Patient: sex M, age 78
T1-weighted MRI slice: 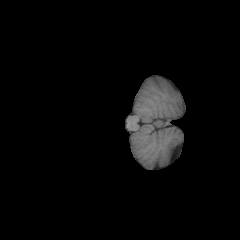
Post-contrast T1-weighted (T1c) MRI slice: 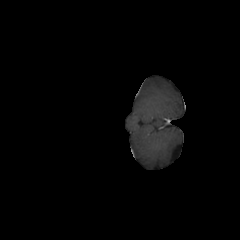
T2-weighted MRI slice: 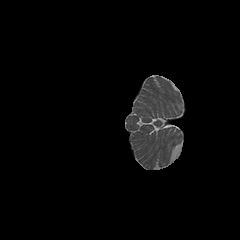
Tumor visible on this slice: no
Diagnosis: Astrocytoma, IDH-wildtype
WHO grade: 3